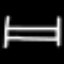
Label: bed